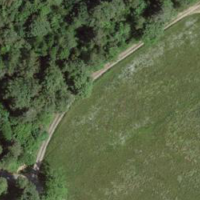
EUNIS habitat code: 43
Species observed at this site:
Fringilla montifringilla
Erithacus rubecula